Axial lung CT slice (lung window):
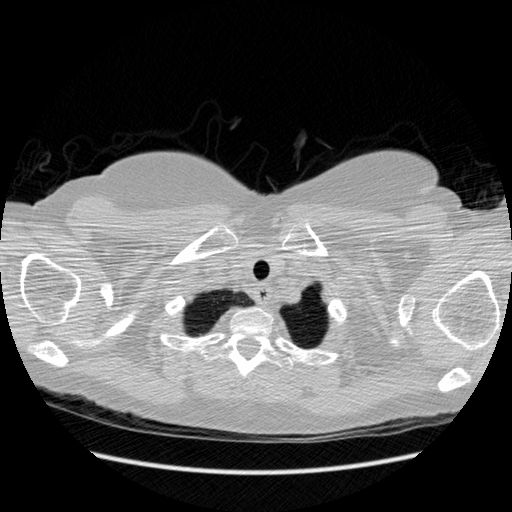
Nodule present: no